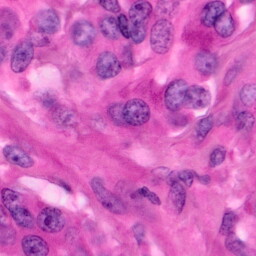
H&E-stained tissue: Pancreatic